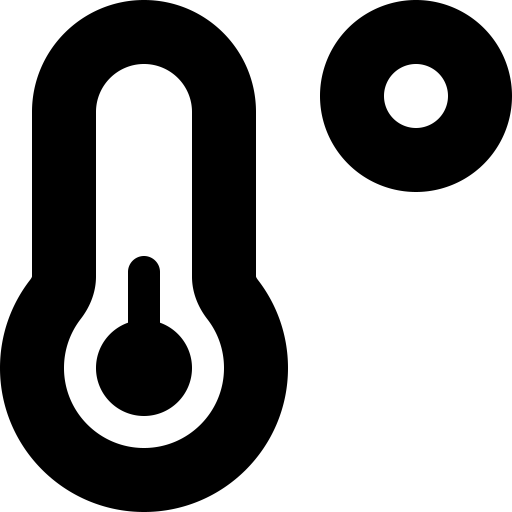
Tags: icon, FontAwesome, fa-icon, solid, temperature, low